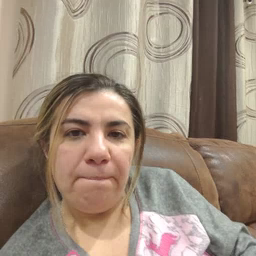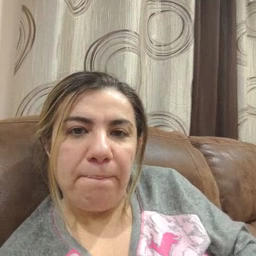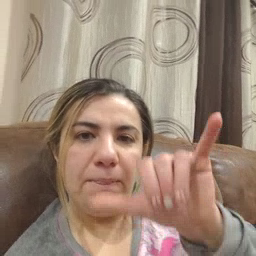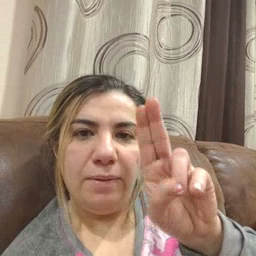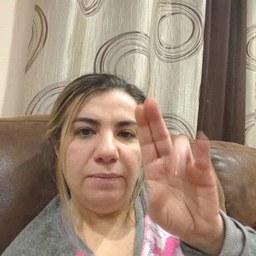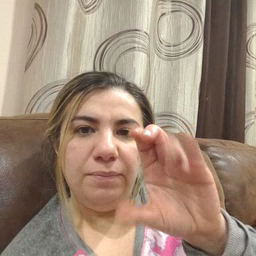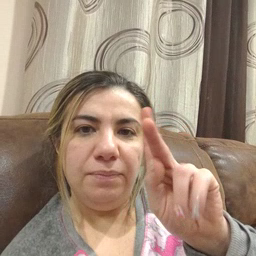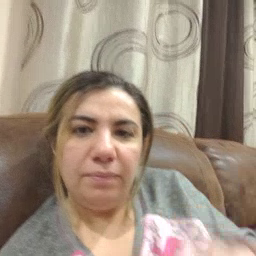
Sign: yucky